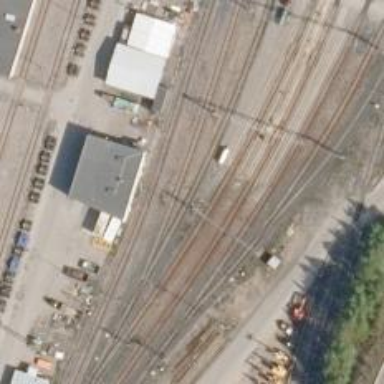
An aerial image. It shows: Railway signal.